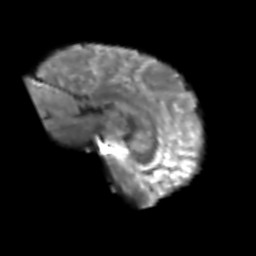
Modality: T2w
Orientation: sagittal
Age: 58
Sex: male
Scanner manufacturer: siemens
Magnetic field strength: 3 T
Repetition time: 6.1 s
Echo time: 0.101 s